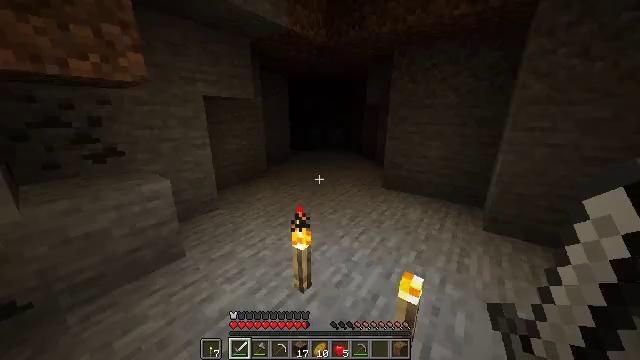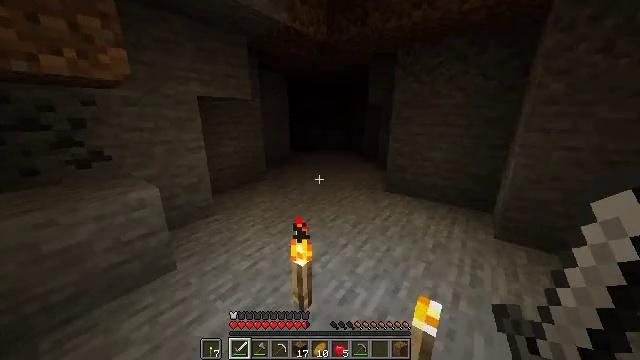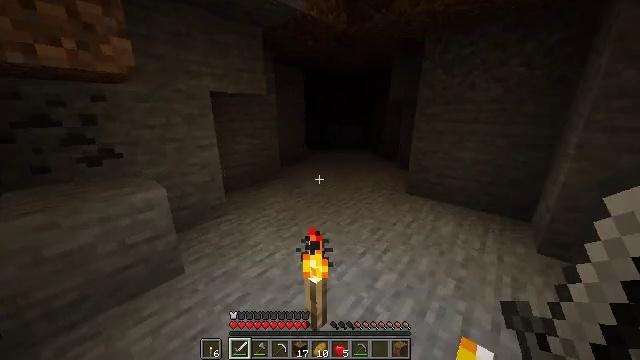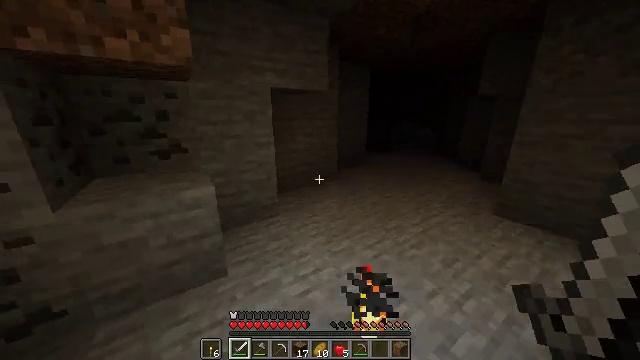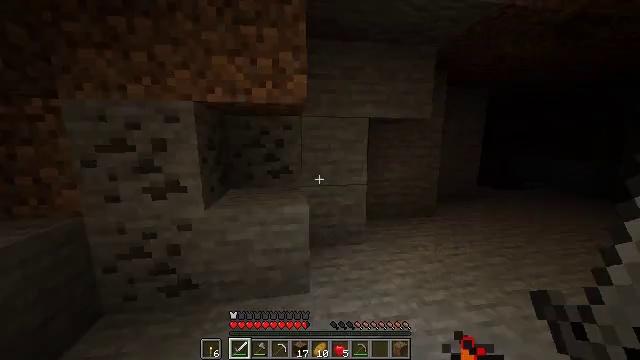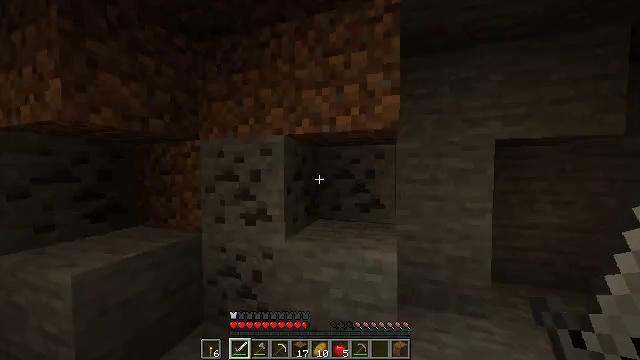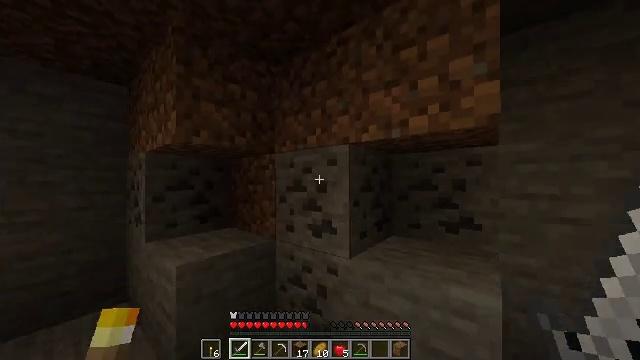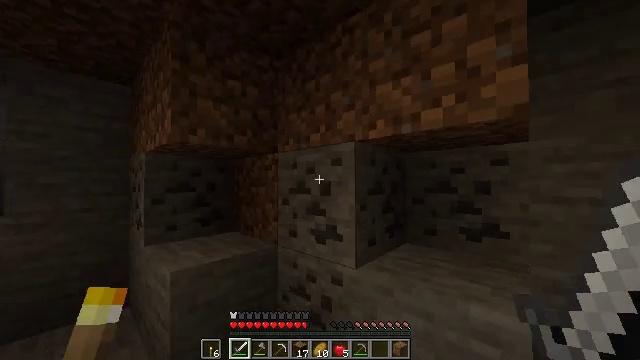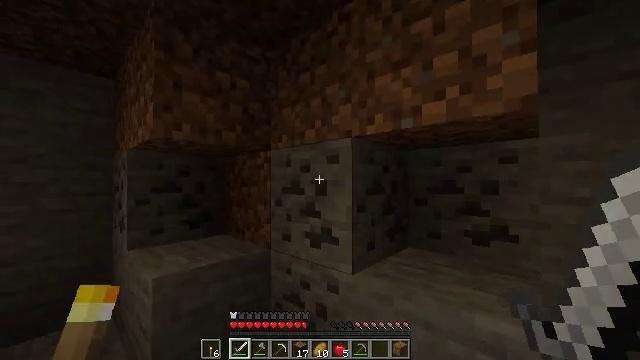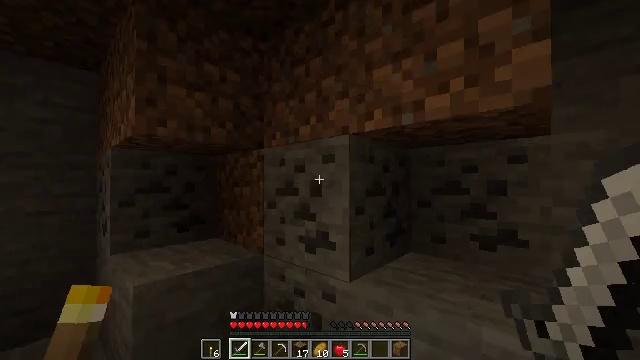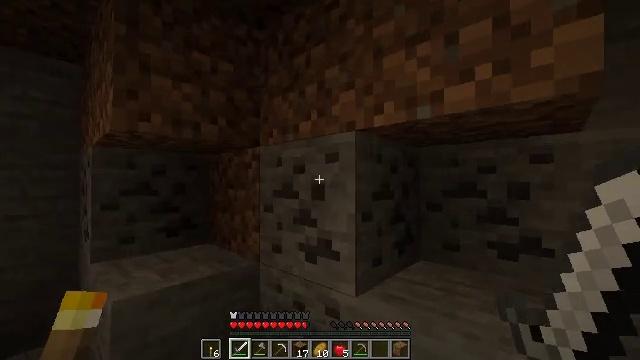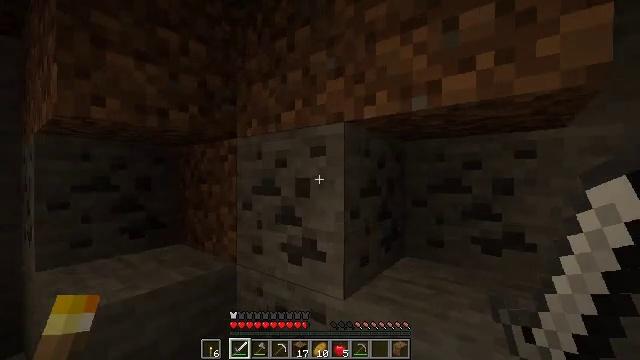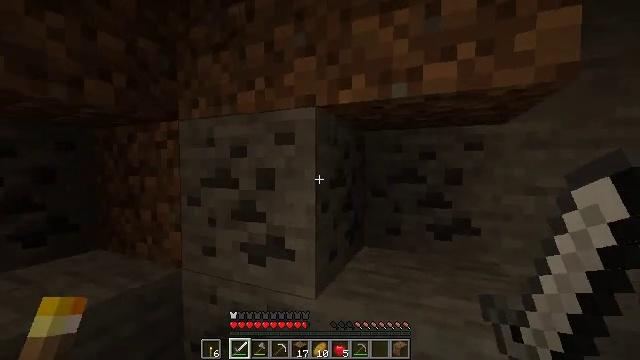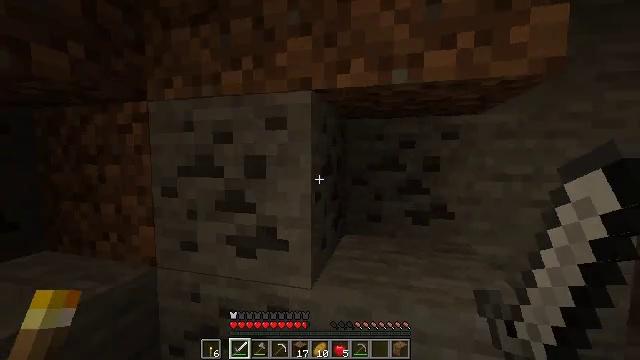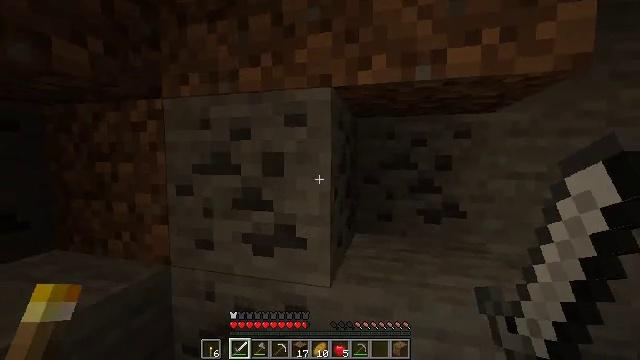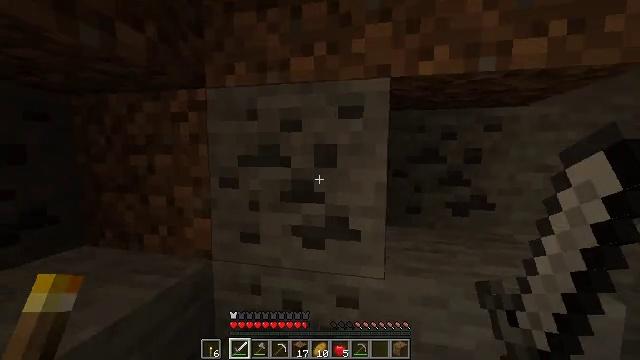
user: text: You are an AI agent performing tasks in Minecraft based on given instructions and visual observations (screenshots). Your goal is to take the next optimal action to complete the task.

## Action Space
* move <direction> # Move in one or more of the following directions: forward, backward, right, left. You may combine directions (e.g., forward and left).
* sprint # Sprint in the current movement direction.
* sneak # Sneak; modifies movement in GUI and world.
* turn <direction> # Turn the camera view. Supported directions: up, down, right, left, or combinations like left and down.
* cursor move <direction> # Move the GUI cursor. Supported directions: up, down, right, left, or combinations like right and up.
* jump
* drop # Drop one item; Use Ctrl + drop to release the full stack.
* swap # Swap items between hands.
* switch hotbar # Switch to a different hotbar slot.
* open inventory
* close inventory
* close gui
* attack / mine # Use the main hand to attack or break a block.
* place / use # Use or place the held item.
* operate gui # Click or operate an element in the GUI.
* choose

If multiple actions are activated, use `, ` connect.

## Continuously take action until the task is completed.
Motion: motion action
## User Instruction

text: Remove the torch from its spot.
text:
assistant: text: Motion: move forward, sprint
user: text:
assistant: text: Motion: move forward, sprint, turn left
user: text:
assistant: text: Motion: move forward, sprint, turn left
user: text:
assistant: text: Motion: move forward, turn left and up
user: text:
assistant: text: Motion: move forward, turn left and up
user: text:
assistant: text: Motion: turn left and up
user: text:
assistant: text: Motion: turn left
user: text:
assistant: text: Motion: no_op
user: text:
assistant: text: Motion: move forward
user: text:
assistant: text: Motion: move forward and move left
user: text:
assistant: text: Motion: move forward and move left, turn right and down
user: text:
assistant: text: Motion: move left, turn right and down
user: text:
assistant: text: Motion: move left, turn right and down
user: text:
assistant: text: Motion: move left
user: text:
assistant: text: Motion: move left, turn right
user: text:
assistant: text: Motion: move left, turn right and down
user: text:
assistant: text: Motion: turn right and down
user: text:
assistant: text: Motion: turn right and down
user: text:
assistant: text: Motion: turn right and down
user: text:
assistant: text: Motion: turn right and down, switch to hotbar 2
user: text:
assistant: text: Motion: switch to hotbar 2
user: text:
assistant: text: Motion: turn down, switch to hotbar 2
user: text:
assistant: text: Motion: turn down
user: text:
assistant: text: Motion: turn right and down
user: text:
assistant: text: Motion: turn right
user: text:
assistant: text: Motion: no_op
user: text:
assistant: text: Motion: attack / mine
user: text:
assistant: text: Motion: attack / mine
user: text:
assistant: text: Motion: attack / mine
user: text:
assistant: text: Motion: attack / mine